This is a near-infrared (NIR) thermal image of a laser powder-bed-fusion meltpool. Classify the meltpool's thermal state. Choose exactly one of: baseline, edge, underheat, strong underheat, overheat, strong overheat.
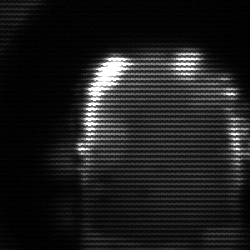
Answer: baseline